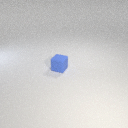
small blue rubber cube